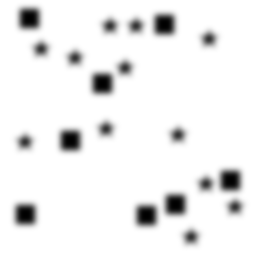
Squares: 8
Triangles: 0
Stars: 12
Total shapes: 20